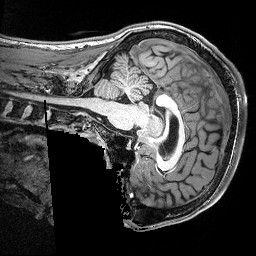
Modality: T1w
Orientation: sagittal
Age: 20
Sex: male